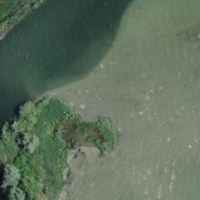
EUNIS habitat code: 14
Species observed at this site:
Numenius arquata
Tachybaptus ruficollis
Corvus corone
Podiceps cristatus
Actitis hypoleucos
Fulica atra
Anas crecca
Alcedo atthis
Turdus viscivorus
Buteo buteo
Anthus pratensis
Gallinago gallinago
Sylvia atricapilla
Chroicocephalus ridibundus
Larus michahellis
Cygnus olor
Gallinula chloropus
Ardea alba
Erithacus rubecula
Certhia familiaris
Garrulus glandarius
Charadrius hiaticula
Motacilla cinerea
Cyanistes caeruleus
Anas platyrhynchos
Troglodytes troglodytes
Aythya ferina
Chloris chloris
Larus canus
Aythya fuligula
Fringilla coelebs
Passer domesticus
Calidris alpina
Columba palumbus
Phalacrocorax carbo
Turdus merula
Spatula clypeata
Mareca strepera
Parus major
Hirundo rustica
Mergus merganser
Milvus milvus
Sterna hirundo
Motacilla alba
Calidris pugnax